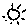
Label: sun